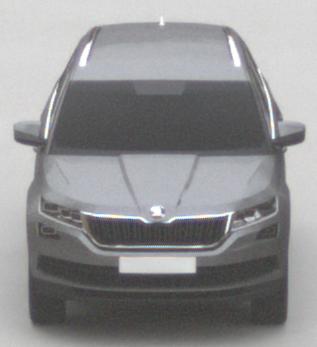
Make: Skoda
Model: Kodiaq 1.4 TSI
Detailed model: Kodiaq
Model produced from: 2017/03
Model produced until: 2018/05
Doors: 5
Color: gray
Road condition: dry road
Daytime: midday
Contrast: low contrast